Question: I have built a chart and I am looking to add information bubbles (like the image below) to the bottom of the chart, is there anything in <URL> that I could use to do this?

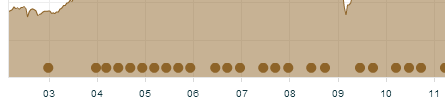
Answer: You could use a scatter plot series to add dots at specific points. <URL> and code:
'''
$(function () {
var chart = new Highcharts.Chart({
chart: {
renderTo: 'container'
},
xAxis: {
categories: ['Jan', 'Feb', 'Mar', 'Apr', 'May', 'Jun', 'Jul', 'Aug', 'Sep', 'Oct', 'Nov', 'Dec']
},
yAxis : {
min:0
},
series: [{
type: 'line',
data: [29.9, 71.5, 106.4, 129.2, 144.0, 176.0, 135.6, 148.5, 216.4, 194.1, 95.6, 54.4],
name: 'Temperature'
}, {
type: 'scatter',
data: [10, 10, 10, 10, 10, 10, 10, 10, 10, 10, 10, 10],
name: 'Rainfall'
}]
});
});
'''
Edit:
You can set showInLegend to false to hide the scatter series from the legend, and you could add a tooltip function to display whatever info you want.